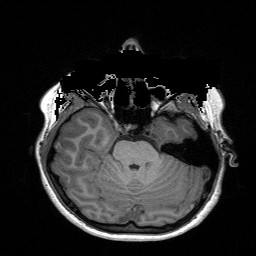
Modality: T1w
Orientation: coronal